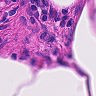
Metastatic tissue present: no